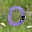
Label: 0